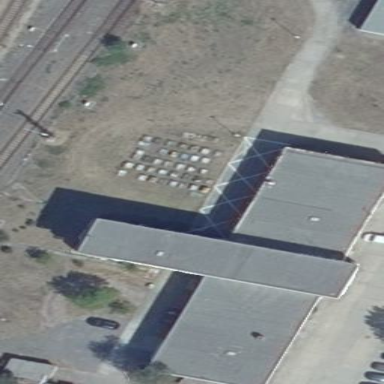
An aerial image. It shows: Part of building.